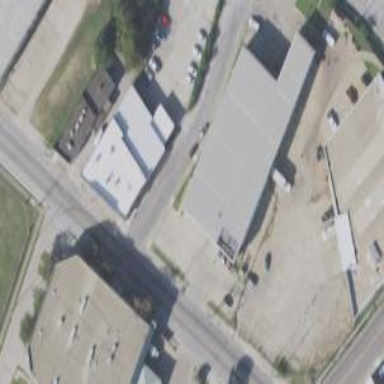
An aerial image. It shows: Warehouse building.